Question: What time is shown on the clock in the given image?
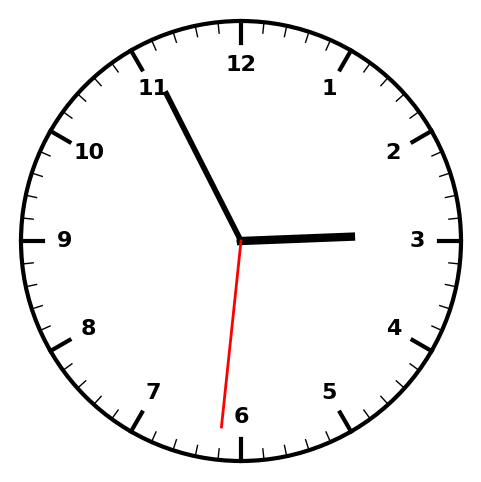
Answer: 02:55:31